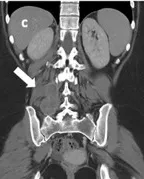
In images (B, C), there is a progressive increase in the extension observed in the right paravertebral soft tissue (indicated by the arrows), as seen at the time of discontinuation of nivolumab.
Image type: radiology (ct)